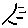
Label: sun